Question: In my Action Methods I return:
'''
catch (Exception ex)
{
return new HttpStatusCodeResult(500, "This is an error!");
}
'''
In my backbone.js fetch I am using this:
'''
error: function(response, status, error) {
alert(response.statusText);
}
'''
The broswer tools are showing my message under Status but the alertbox is saying undefined.

I saw this method in this thread -> <URL>
Any idea why it's not working?
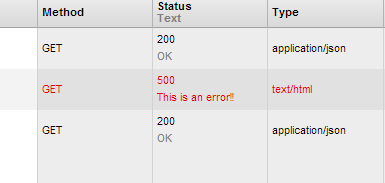
Answer: Here are the arguments of the 'error' callback:
'''
(model, response, options)
'''
So basically you're trying to get 'model.statusText' which is of course undefined. The 'response' corresponds to the 2nd argument, so try 'response.statusText' (in your case, 'status.statusText' ~~).